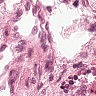
Metastatic tissue present: no